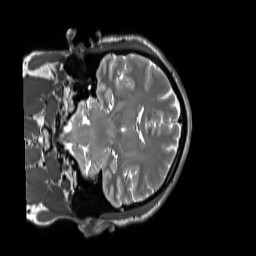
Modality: T2w
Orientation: coronal
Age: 38
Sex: male
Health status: ill
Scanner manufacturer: siemens
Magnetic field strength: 3 T
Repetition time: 2.8 s
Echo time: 0.326 s